Question: I was doing my unit testing for the form, and found out that there is some serious problem with the automatic tab index that Orbeon gives.
In my case I have the need for following tab indexes 1-7 as shown by number in the figure.
Model:
'''
<xforms:model>
<xforms:instance id="dropdown-values">
<form>
<yes-no>
<options>Yes</options>
<options>No</options>
</yes-no>
</form>
</xforms:instance>
</xforms:model>
'''
Logic to create the radio in form:
'''
<xforms:itemset nodeset="instance('dropdown-values')/yes-no/options">
<xforms:label ref="." />
<xforms:value ref="." />
</xforms:itemset>
'''

The example above has a functionality like when "No" is selected in the "Enable text" option, the following text-boxes are disabled. Currently Orbeon is providing a default tabindex and switching from selected radio button to the next field. I.e.:
- -
But the functionality intended is:
- -
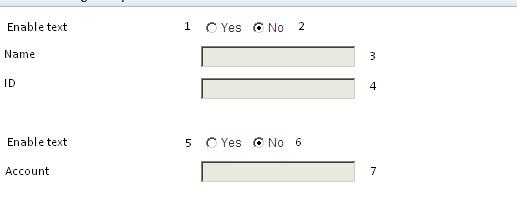
Answer: If I understand this well, you want tabbing to be done in the order in which the controls are in the page. The issue is that when you tab through radio buttons:
- -
I am not sure what browser you are using, as when I try this, if a radio button is selected at all time, the cursor doesn't go through all the radio buttons, but just to the one you selected. That is, I am getting the "what you would like", not the "what you observe" behavior. I tested this with Firefox 4 and IE 7.
BTW, this behavior has nothing to do with XForms; this is just how tabbing works through HTML controls.